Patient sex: F
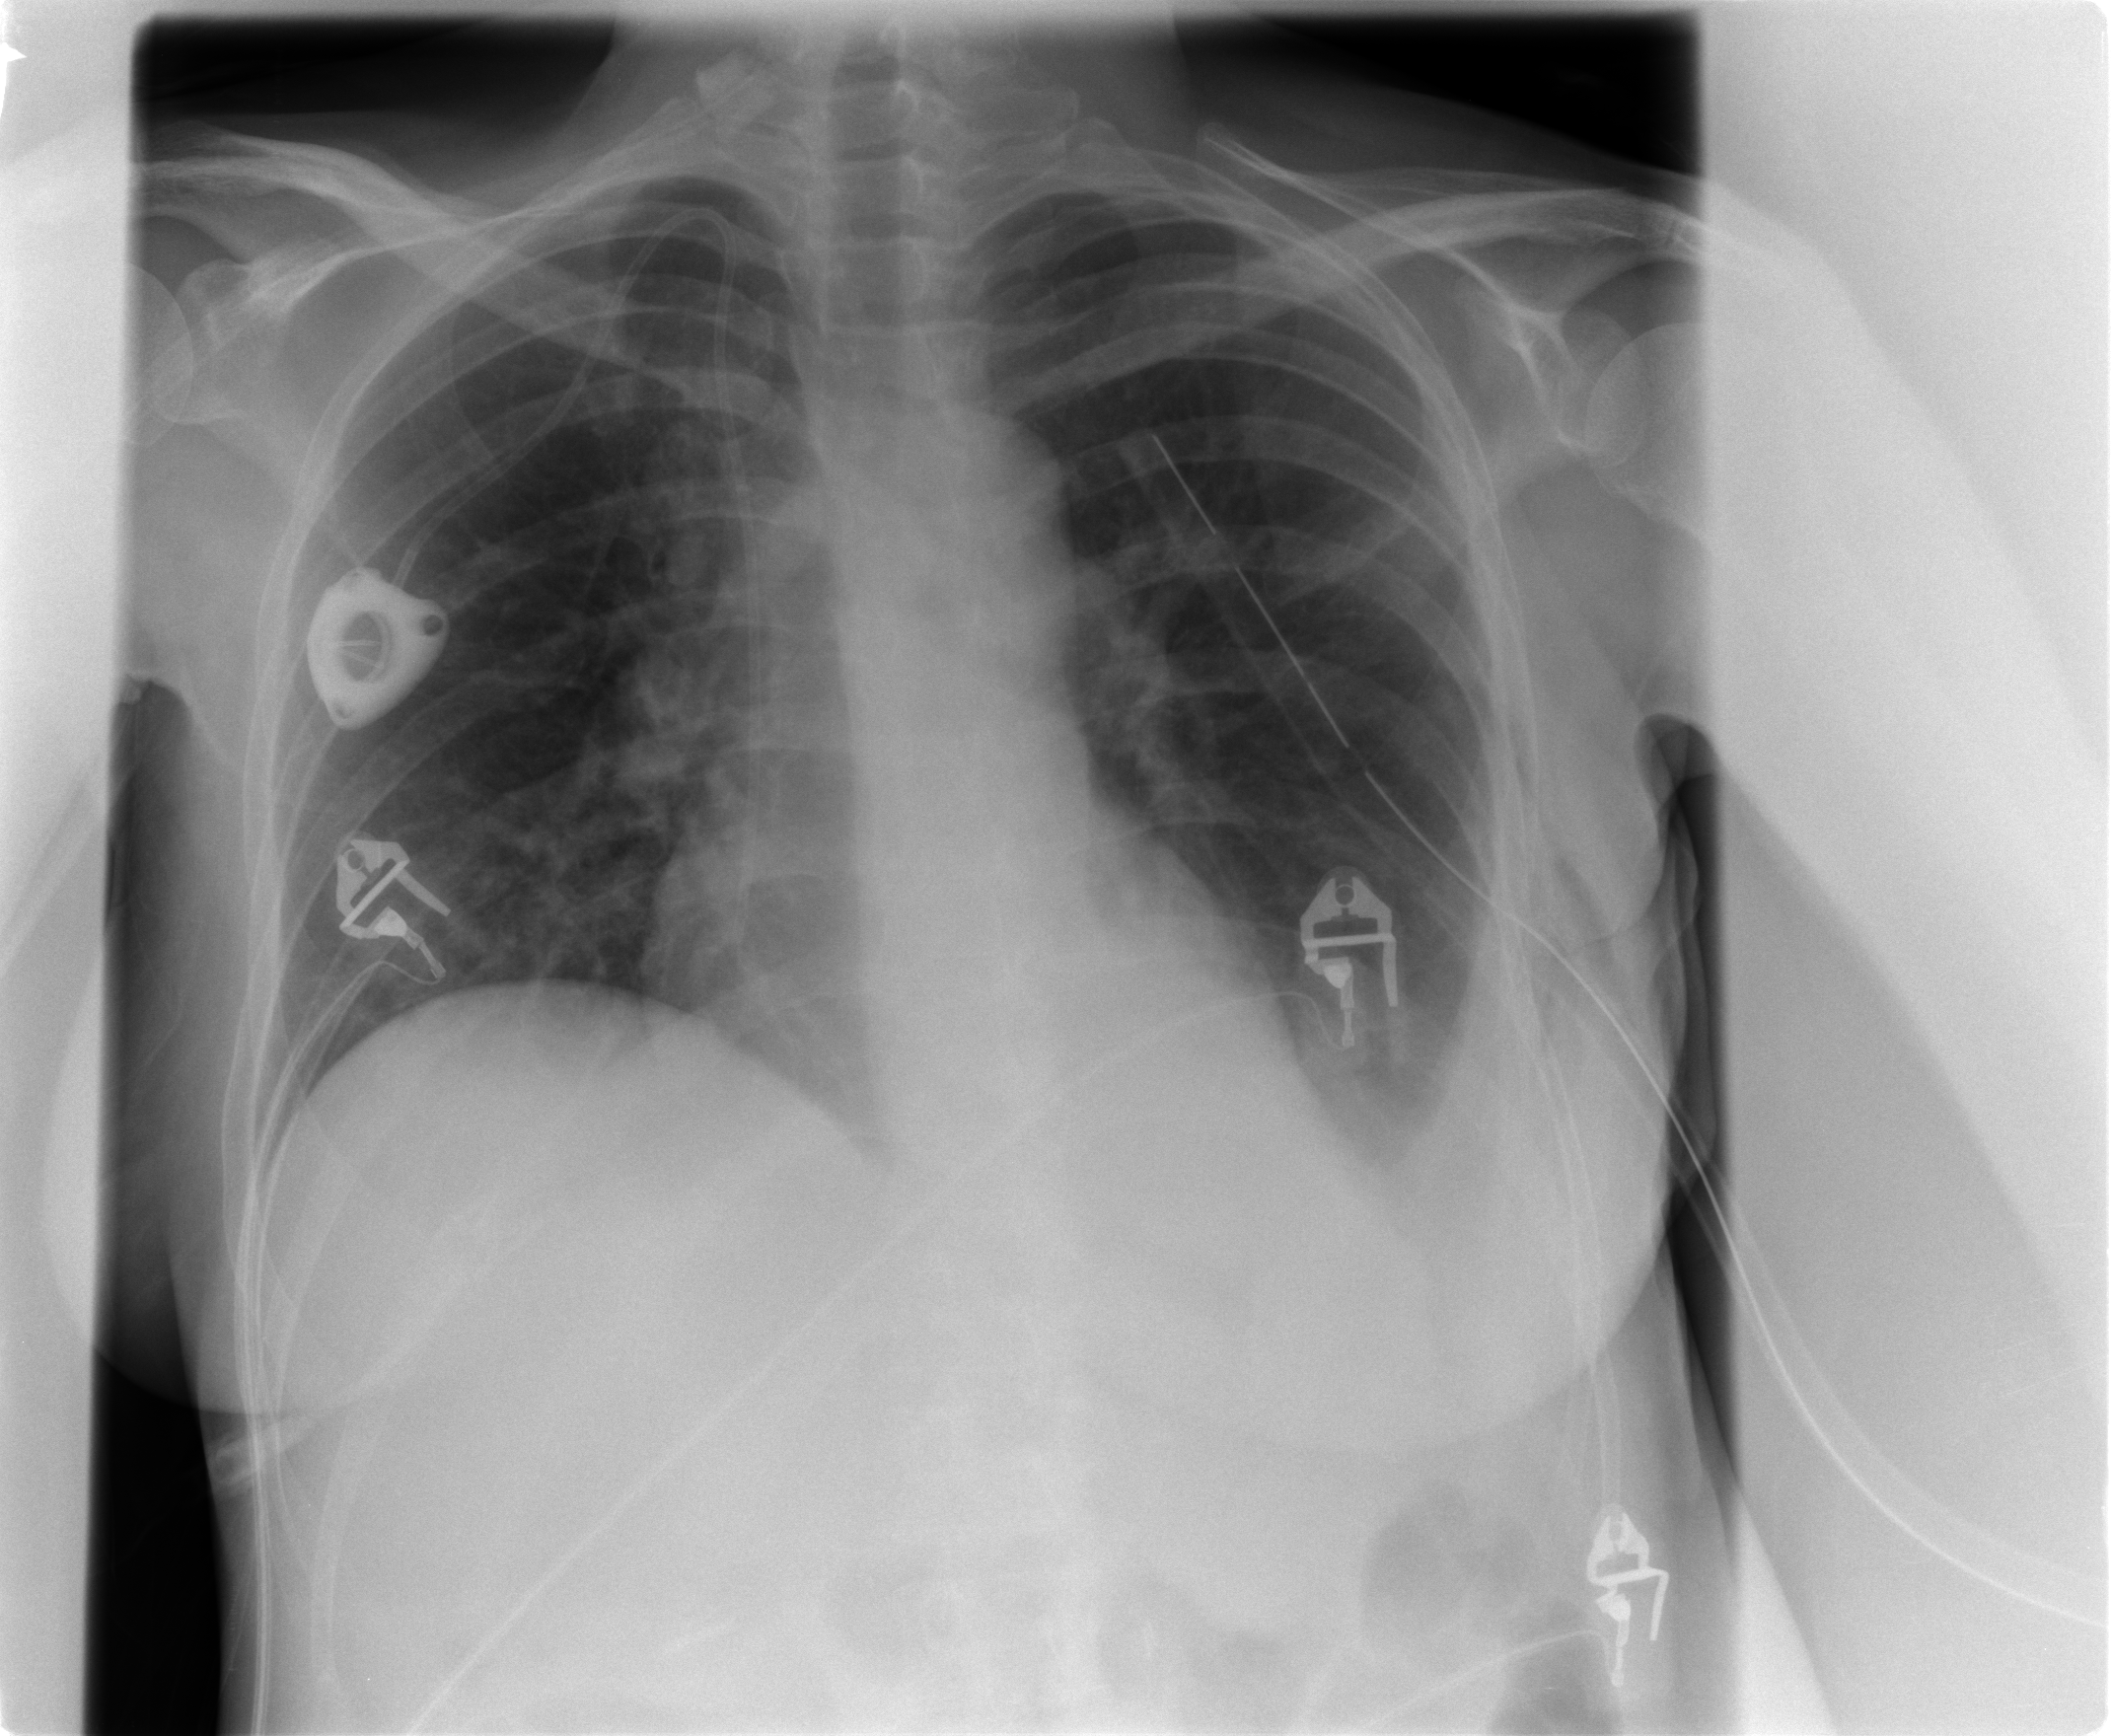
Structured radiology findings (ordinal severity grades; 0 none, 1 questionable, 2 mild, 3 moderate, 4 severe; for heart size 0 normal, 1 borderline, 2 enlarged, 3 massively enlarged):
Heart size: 1
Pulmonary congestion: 0
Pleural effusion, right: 0
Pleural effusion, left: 2
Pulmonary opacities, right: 2
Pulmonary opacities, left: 0
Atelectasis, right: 2
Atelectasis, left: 2